Question: I am having trouble running batch files on Windows 7 that I created, and which run properly as Scheduled Tasks, on XP. When I run these batch files as Scheduled Tasks on Windows 7, the command window just closes quickly. The batch files actually consist of a wrapper that initiates another batch file that contains branching and call Python scripts - so it's a little complicated.
I'm comparing differences between my Windows 7 and XP machines. When I run these batch files on XP, the top bar in the command window says C:\WINDOWS\SYSTEM32\SVCHOST.EXE. I set up a simple batch file (that doesn't contain a wrapper, branching or Python scripts) on the Windows 7 computer and at the top it says taskeng.exe, please see capture below.

Does anyone have a suggestion on what I need to do to get the batch files running on Windows 7 as scheduled tasks? Maybe there's something missing from my Environment Variables? I have checked the paths and everything in my more complicated batch files that I transferred to Windows 7 - I should say I can get the batch files running when I actually navigate to folder containing batch files I created. I really need them to run as Scheduled Tasks. I'm not particularly savvy with batch files, but these were running really well for 1+ year on my XP computer. Thank you! Patty
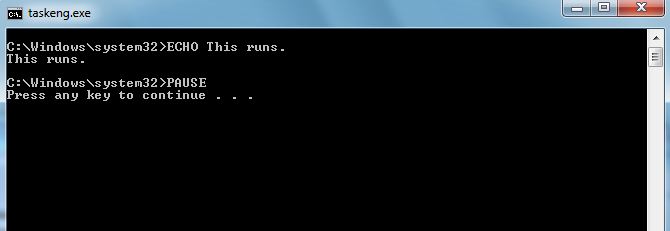
Answer: On Windows 7 when creating a a Scheduled Task you can choose 'Start In' you can then change the location in which it is run (and the directory to file you are refering to within your batch file.) This is worth trying before checking other things.
Second I would check what permissions it is being run with on Task Scheduler, run it as administrator to rule this out.
I would also see what happens when you just double click on the batch file as a logged in user and go forward from that.